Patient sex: M
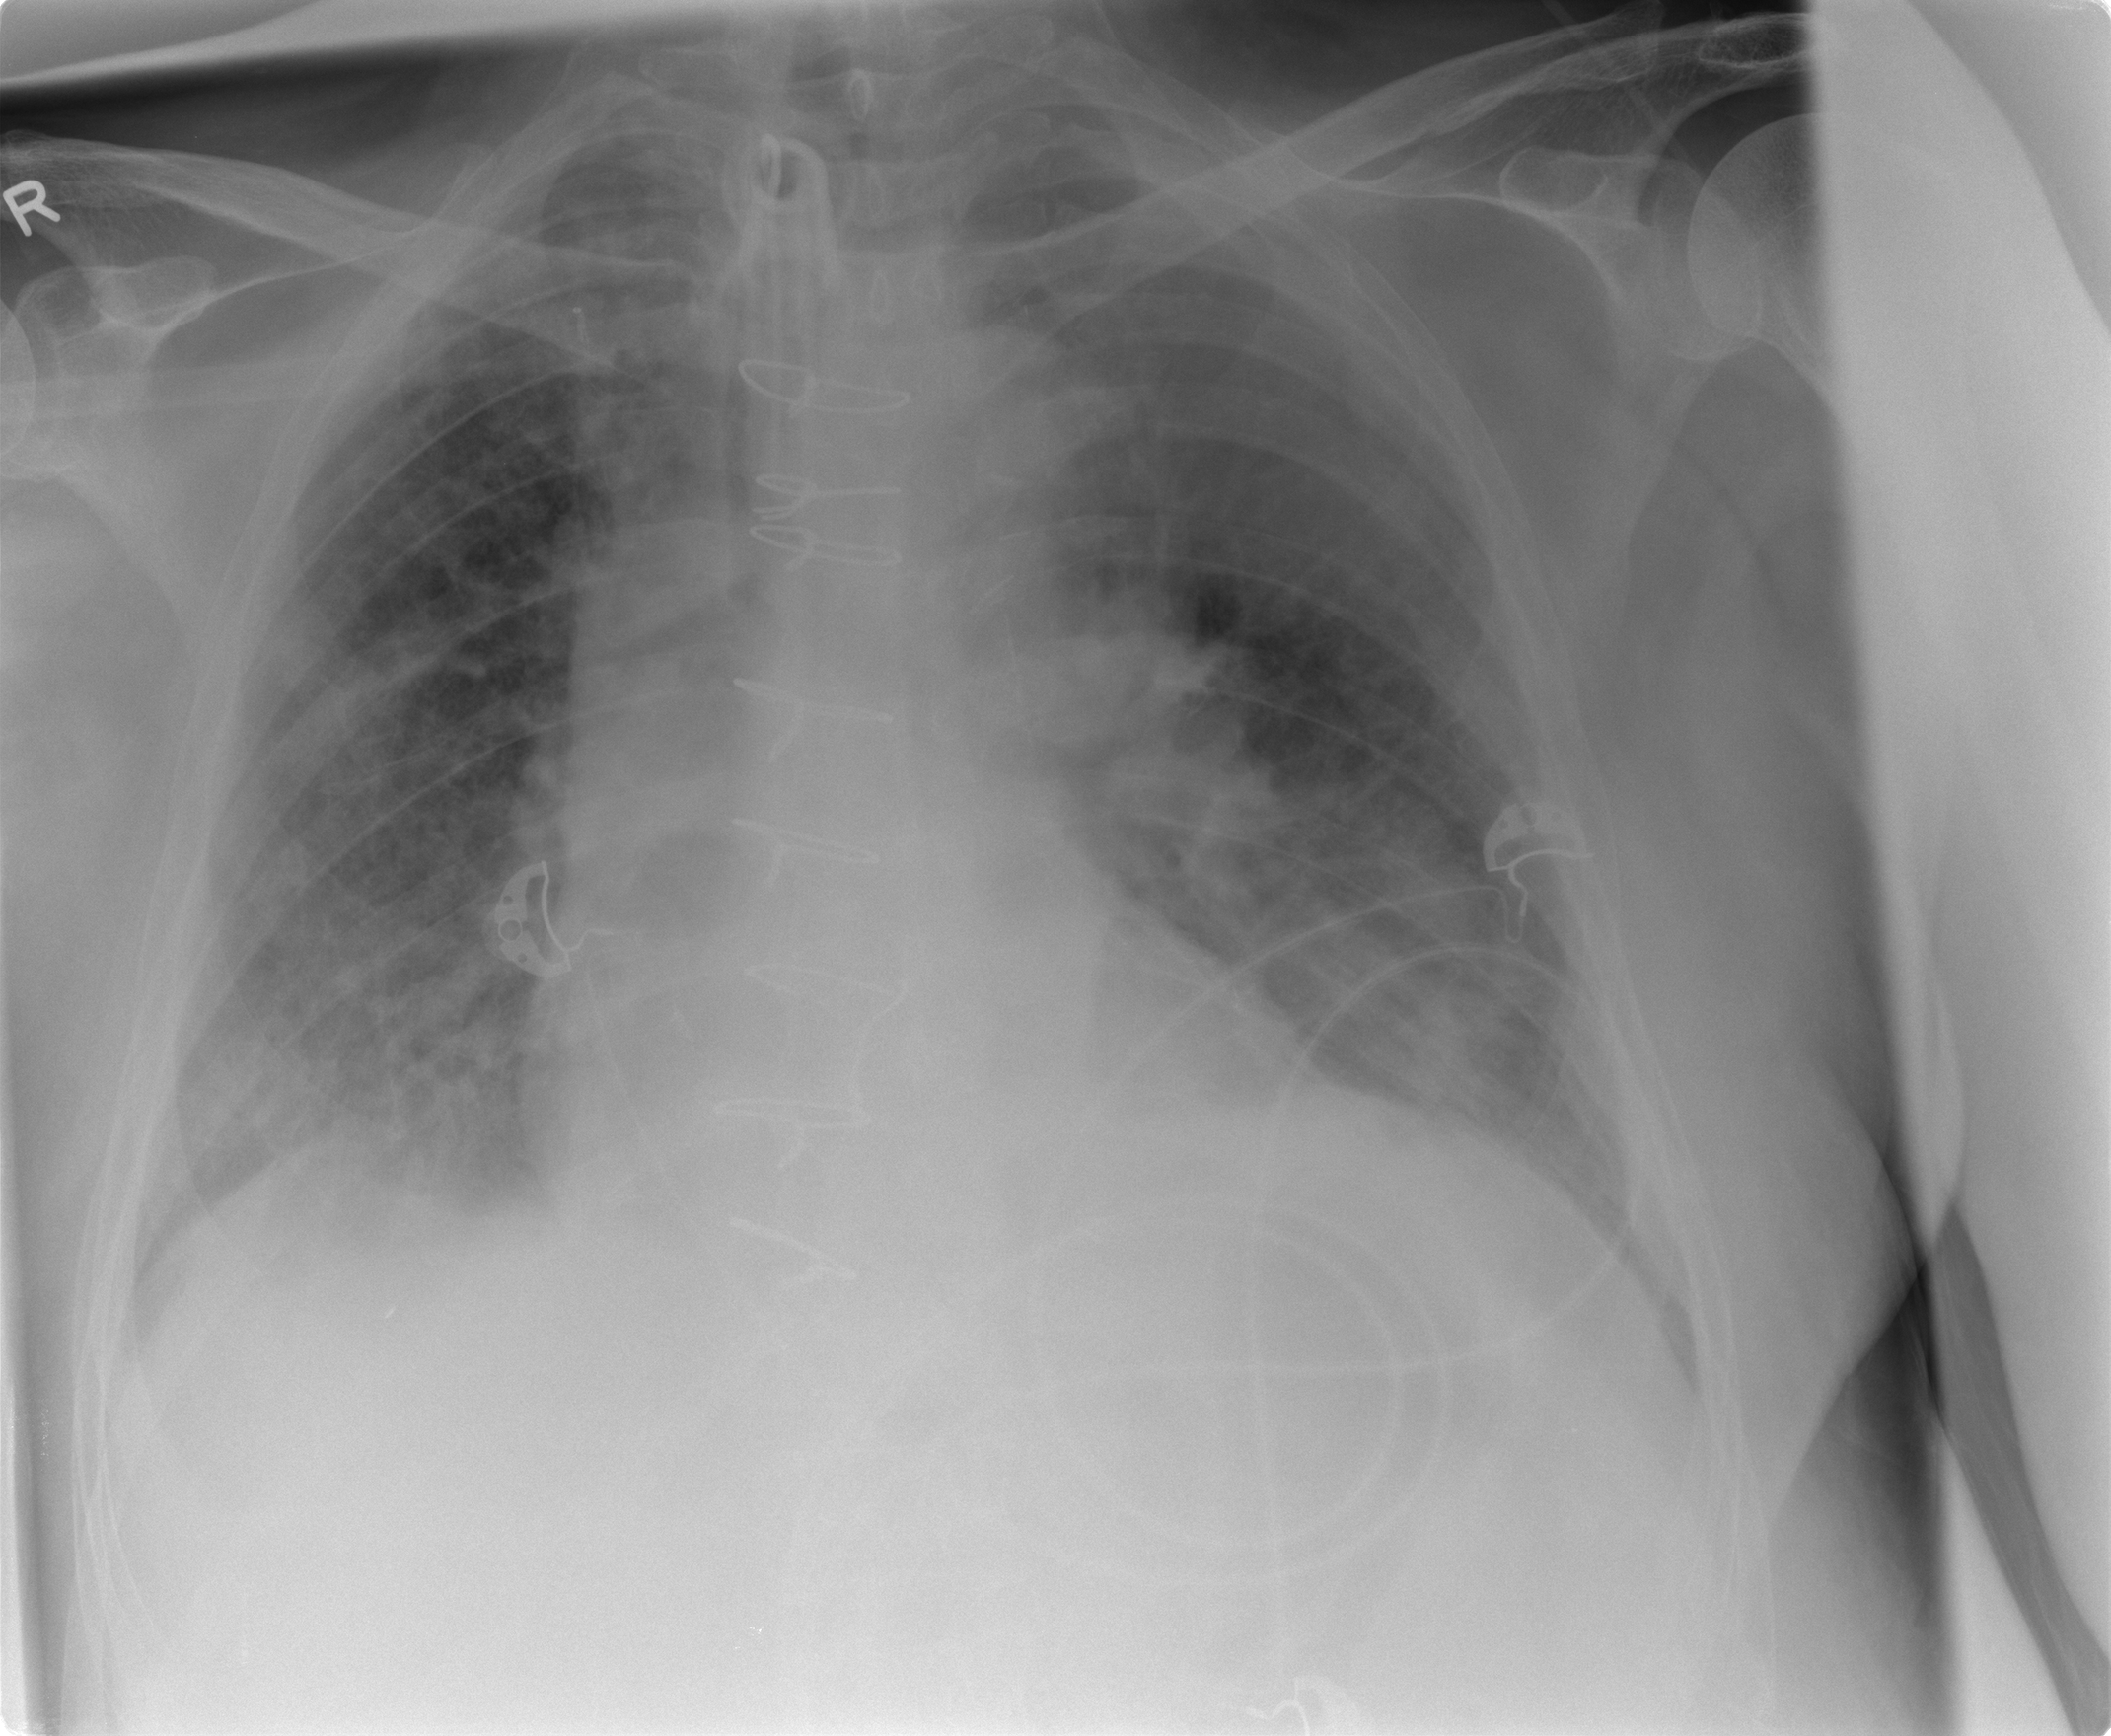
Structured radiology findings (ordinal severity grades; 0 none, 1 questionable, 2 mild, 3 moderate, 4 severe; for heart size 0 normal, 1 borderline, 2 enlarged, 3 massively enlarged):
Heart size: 0
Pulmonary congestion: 2
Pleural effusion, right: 2
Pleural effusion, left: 1
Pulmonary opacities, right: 3
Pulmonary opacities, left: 3
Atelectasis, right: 2
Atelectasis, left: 2